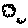
Label: cloud